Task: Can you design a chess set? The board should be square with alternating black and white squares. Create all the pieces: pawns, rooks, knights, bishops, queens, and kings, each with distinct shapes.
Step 2943:
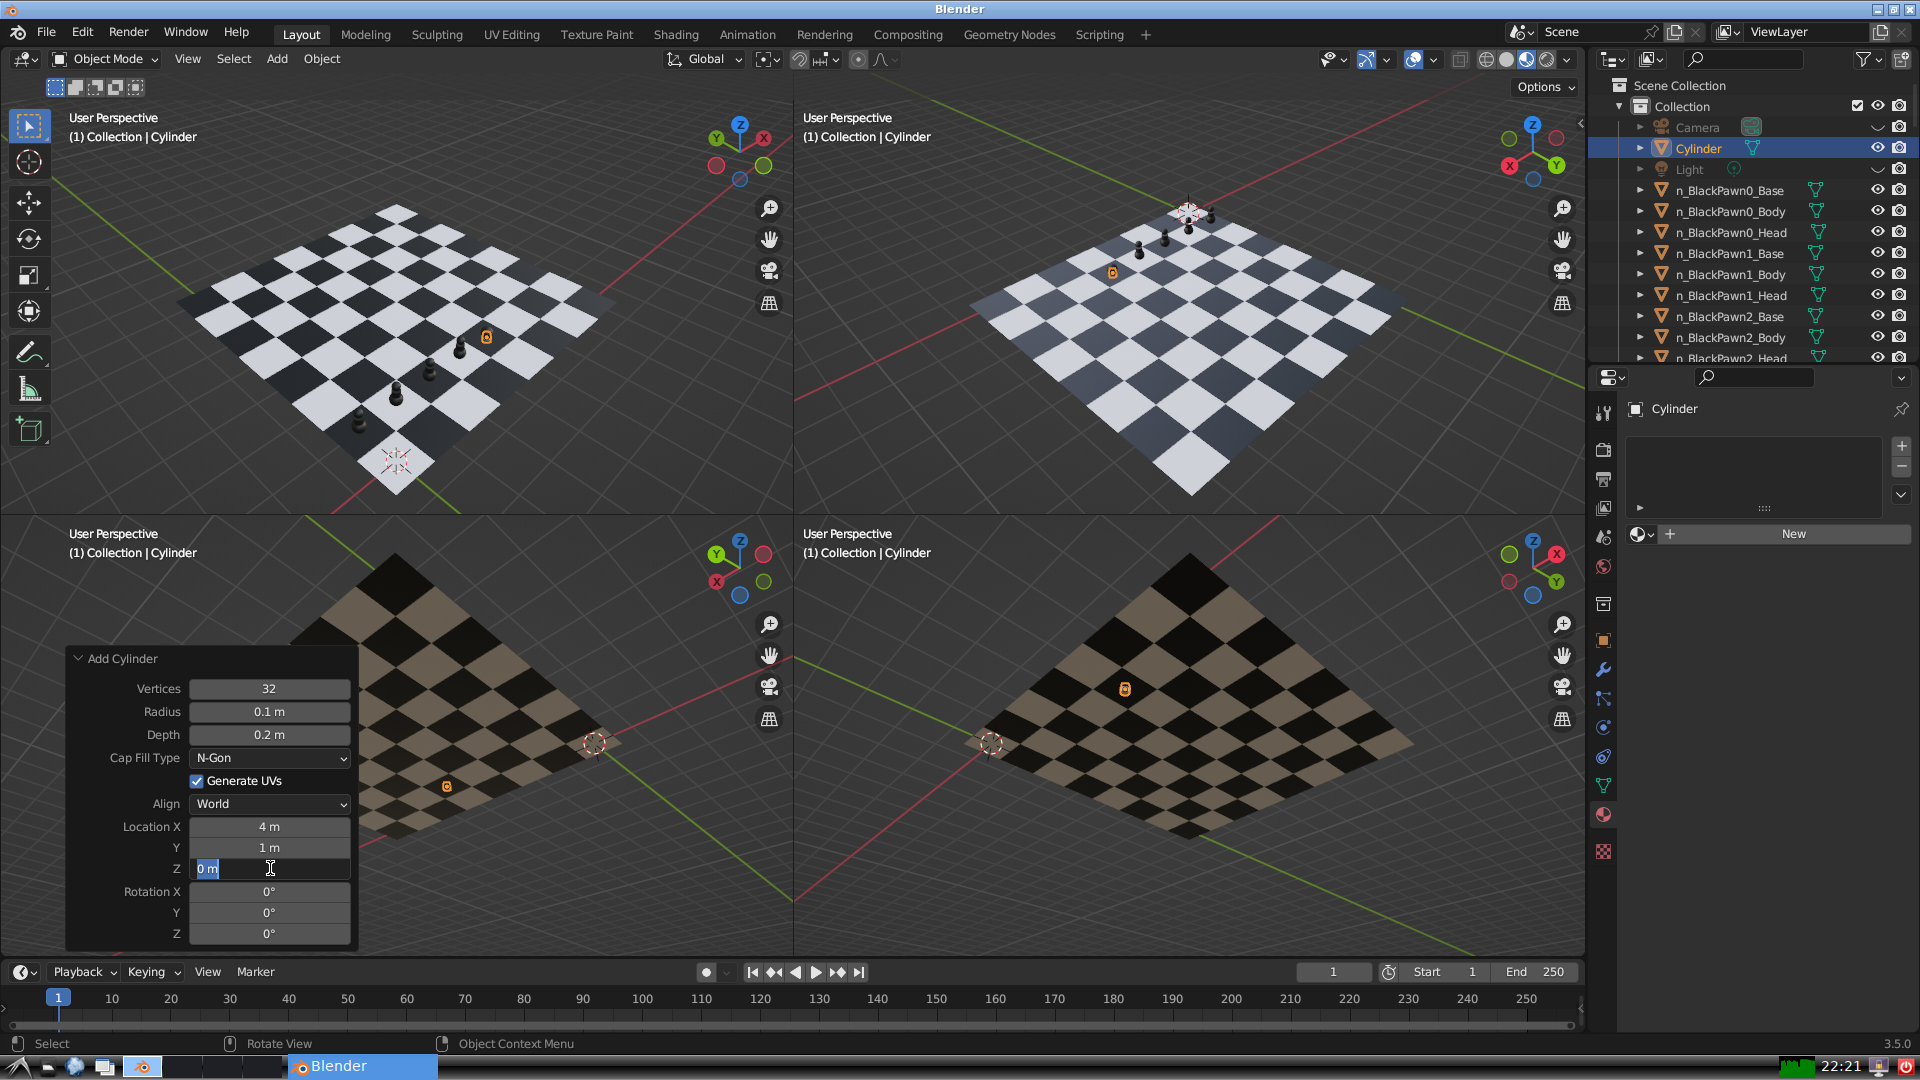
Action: input_text: 0.3